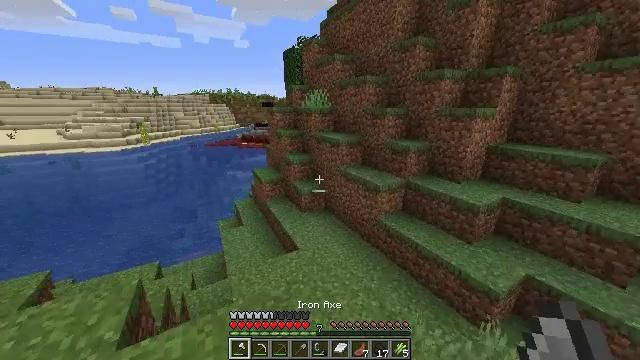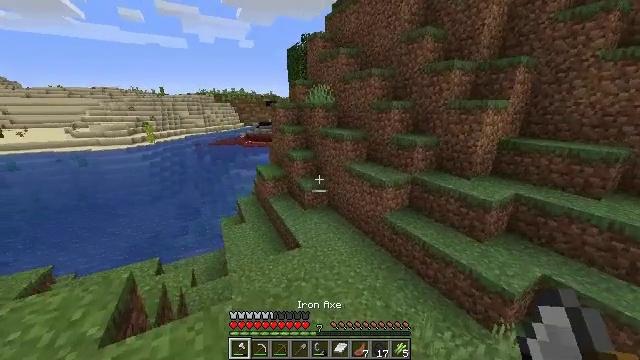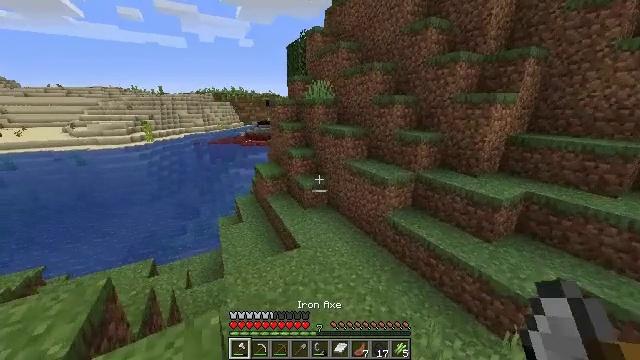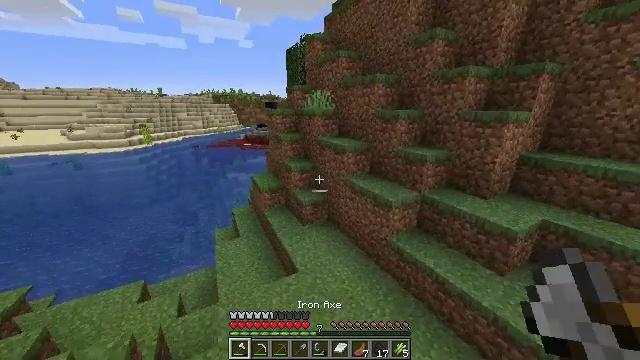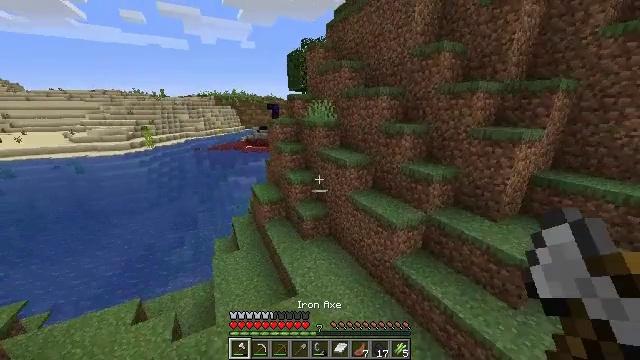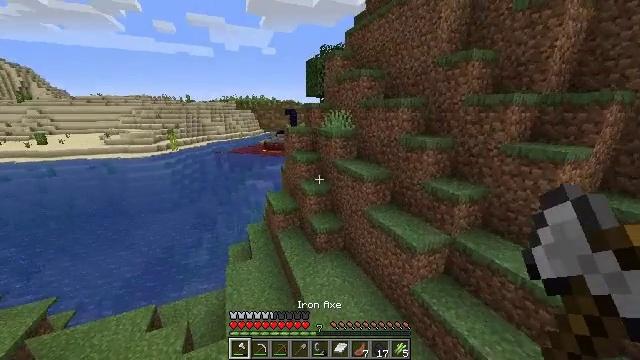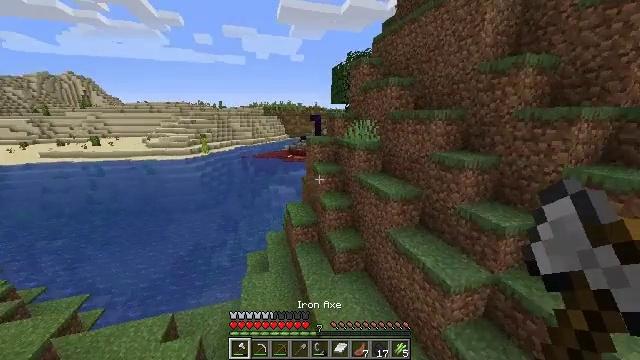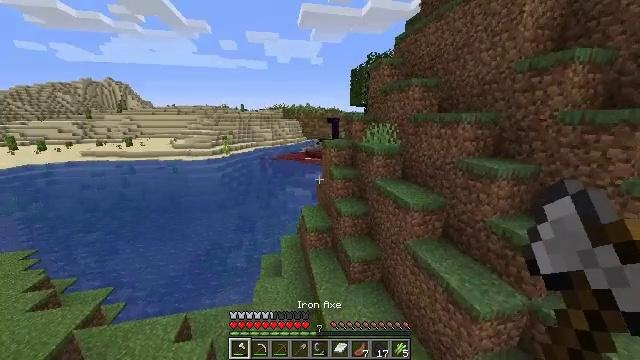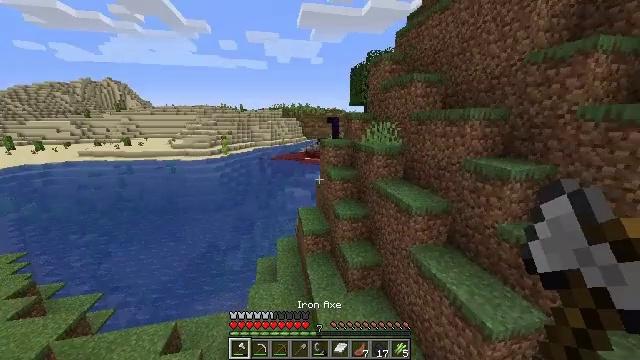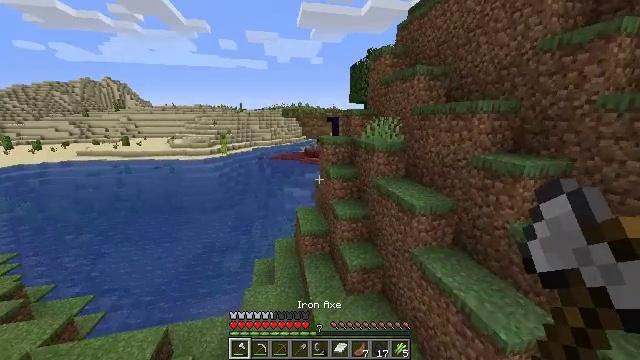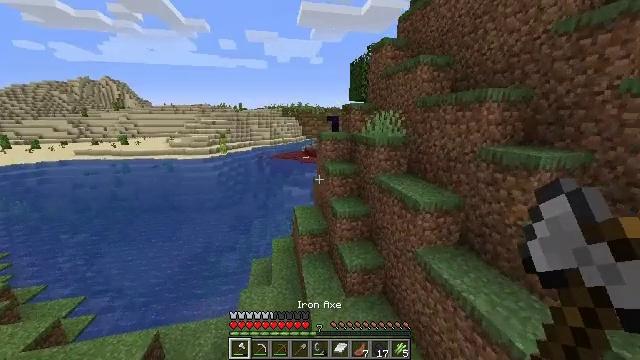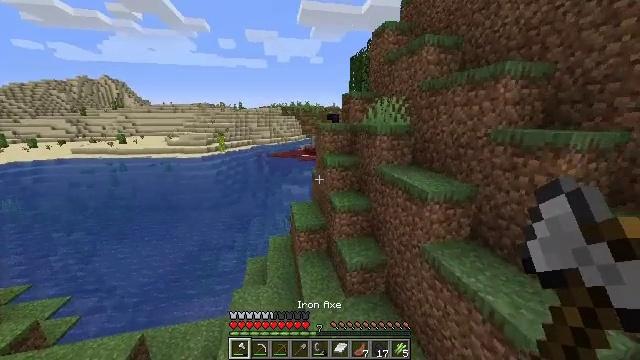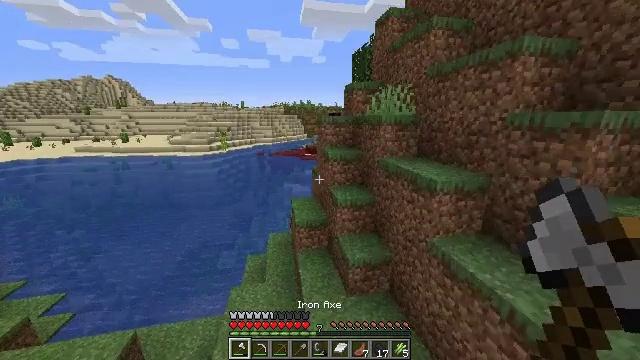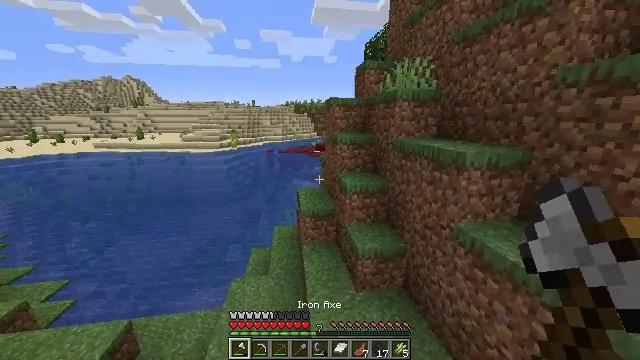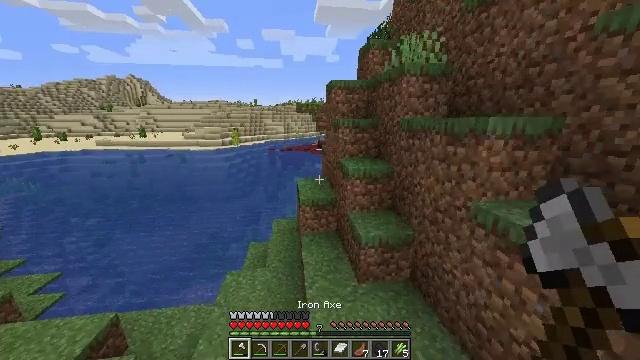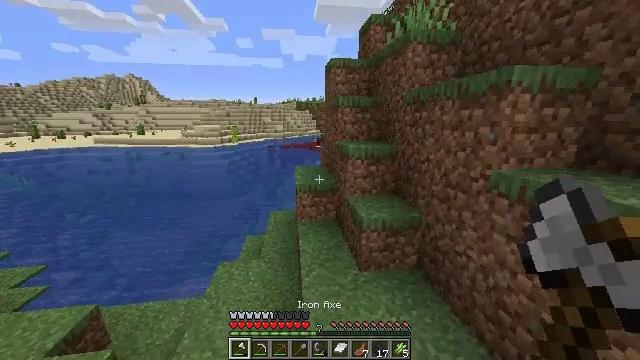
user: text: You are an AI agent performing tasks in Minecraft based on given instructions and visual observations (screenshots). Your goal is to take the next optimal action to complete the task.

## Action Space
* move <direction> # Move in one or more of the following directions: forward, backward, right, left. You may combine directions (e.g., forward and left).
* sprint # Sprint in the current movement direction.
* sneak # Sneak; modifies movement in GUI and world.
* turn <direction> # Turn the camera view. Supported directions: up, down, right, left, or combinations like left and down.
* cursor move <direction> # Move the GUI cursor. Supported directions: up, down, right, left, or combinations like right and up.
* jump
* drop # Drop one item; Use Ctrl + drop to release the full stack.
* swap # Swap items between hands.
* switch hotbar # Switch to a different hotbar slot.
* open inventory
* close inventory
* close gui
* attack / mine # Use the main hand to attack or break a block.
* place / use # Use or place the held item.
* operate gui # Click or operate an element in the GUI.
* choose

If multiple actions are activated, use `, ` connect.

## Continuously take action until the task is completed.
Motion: motion action
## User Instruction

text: Collect netherrack in the Nether.
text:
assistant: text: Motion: move forward, sprint, turn left, jump
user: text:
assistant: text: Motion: move forward, sprint, jump
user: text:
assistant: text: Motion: move forward, sprint, jump
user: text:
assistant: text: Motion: move forward, sprint
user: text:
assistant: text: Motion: move forward, sprint, turn left
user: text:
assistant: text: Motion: move forward, sprint, turn left and up
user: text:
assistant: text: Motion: move forward, sprint, turn left
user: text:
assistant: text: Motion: move forward, sprint
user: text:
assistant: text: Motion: move forward, sprint
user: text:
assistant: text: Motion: move forward, sprint
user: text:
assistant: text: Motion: move forward, sprint
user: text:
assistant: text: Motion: move forward, sprint
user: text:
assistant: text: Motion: move forward, sprint, turn left
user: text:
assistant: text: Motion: move forward, sprint
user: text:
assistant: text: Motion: move forward, sprint
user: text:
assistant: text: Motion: move forward, sprint, turn left
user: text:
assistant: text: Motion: move forward, sprint, turn left and down
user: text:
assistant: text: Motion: move forward, sprint, turn left
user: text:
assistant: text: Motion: move forward, sprint
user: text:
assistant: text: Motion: move forward, sprint
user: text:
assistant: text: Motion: move forward, sprint
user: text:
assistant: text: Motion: move forward, sprint
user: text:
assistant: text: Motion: move forward, sprint, turn right
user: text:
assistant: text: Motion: move forward, sprint
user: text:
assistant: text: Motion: move forward, sprint
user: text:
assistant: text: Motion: move forward, sprint
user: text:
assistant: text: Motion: move forward, sprint
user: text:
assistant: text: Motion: move forward, sprint, turn down, jump
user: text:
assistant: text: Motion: move forward, sprint, jump
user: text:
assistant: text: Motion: move forward, sprint, jump